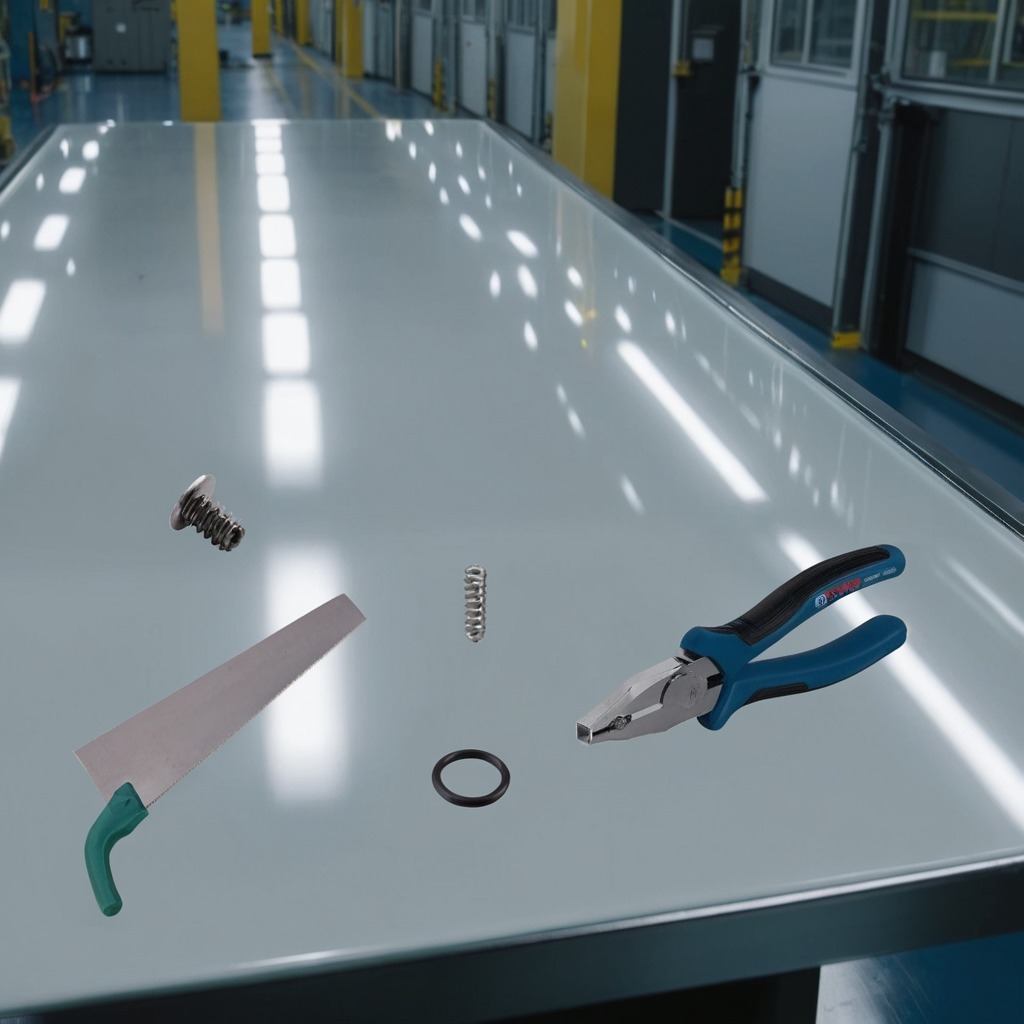
A rubber Oring, a metal machine screw, pliers, a coiled metal spring, and a handheld metal saw are lying on the table.